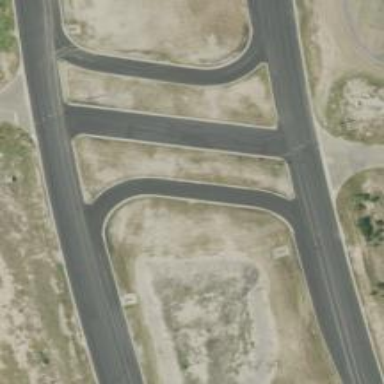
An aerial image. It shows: Trunk link highway with asphalt surface.